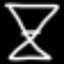
Label: hourglass